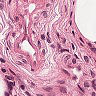
Metastatic tissue present: no